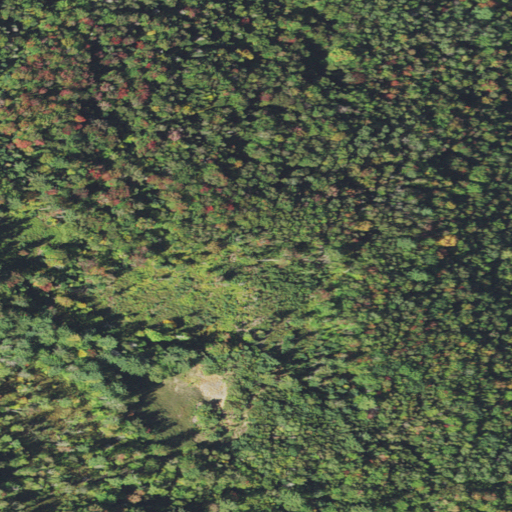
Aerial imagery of mountain in New Hampshire named Albee Hill containing mixed forest, evergreen forest, deciduous forest, and pasture